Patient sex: M
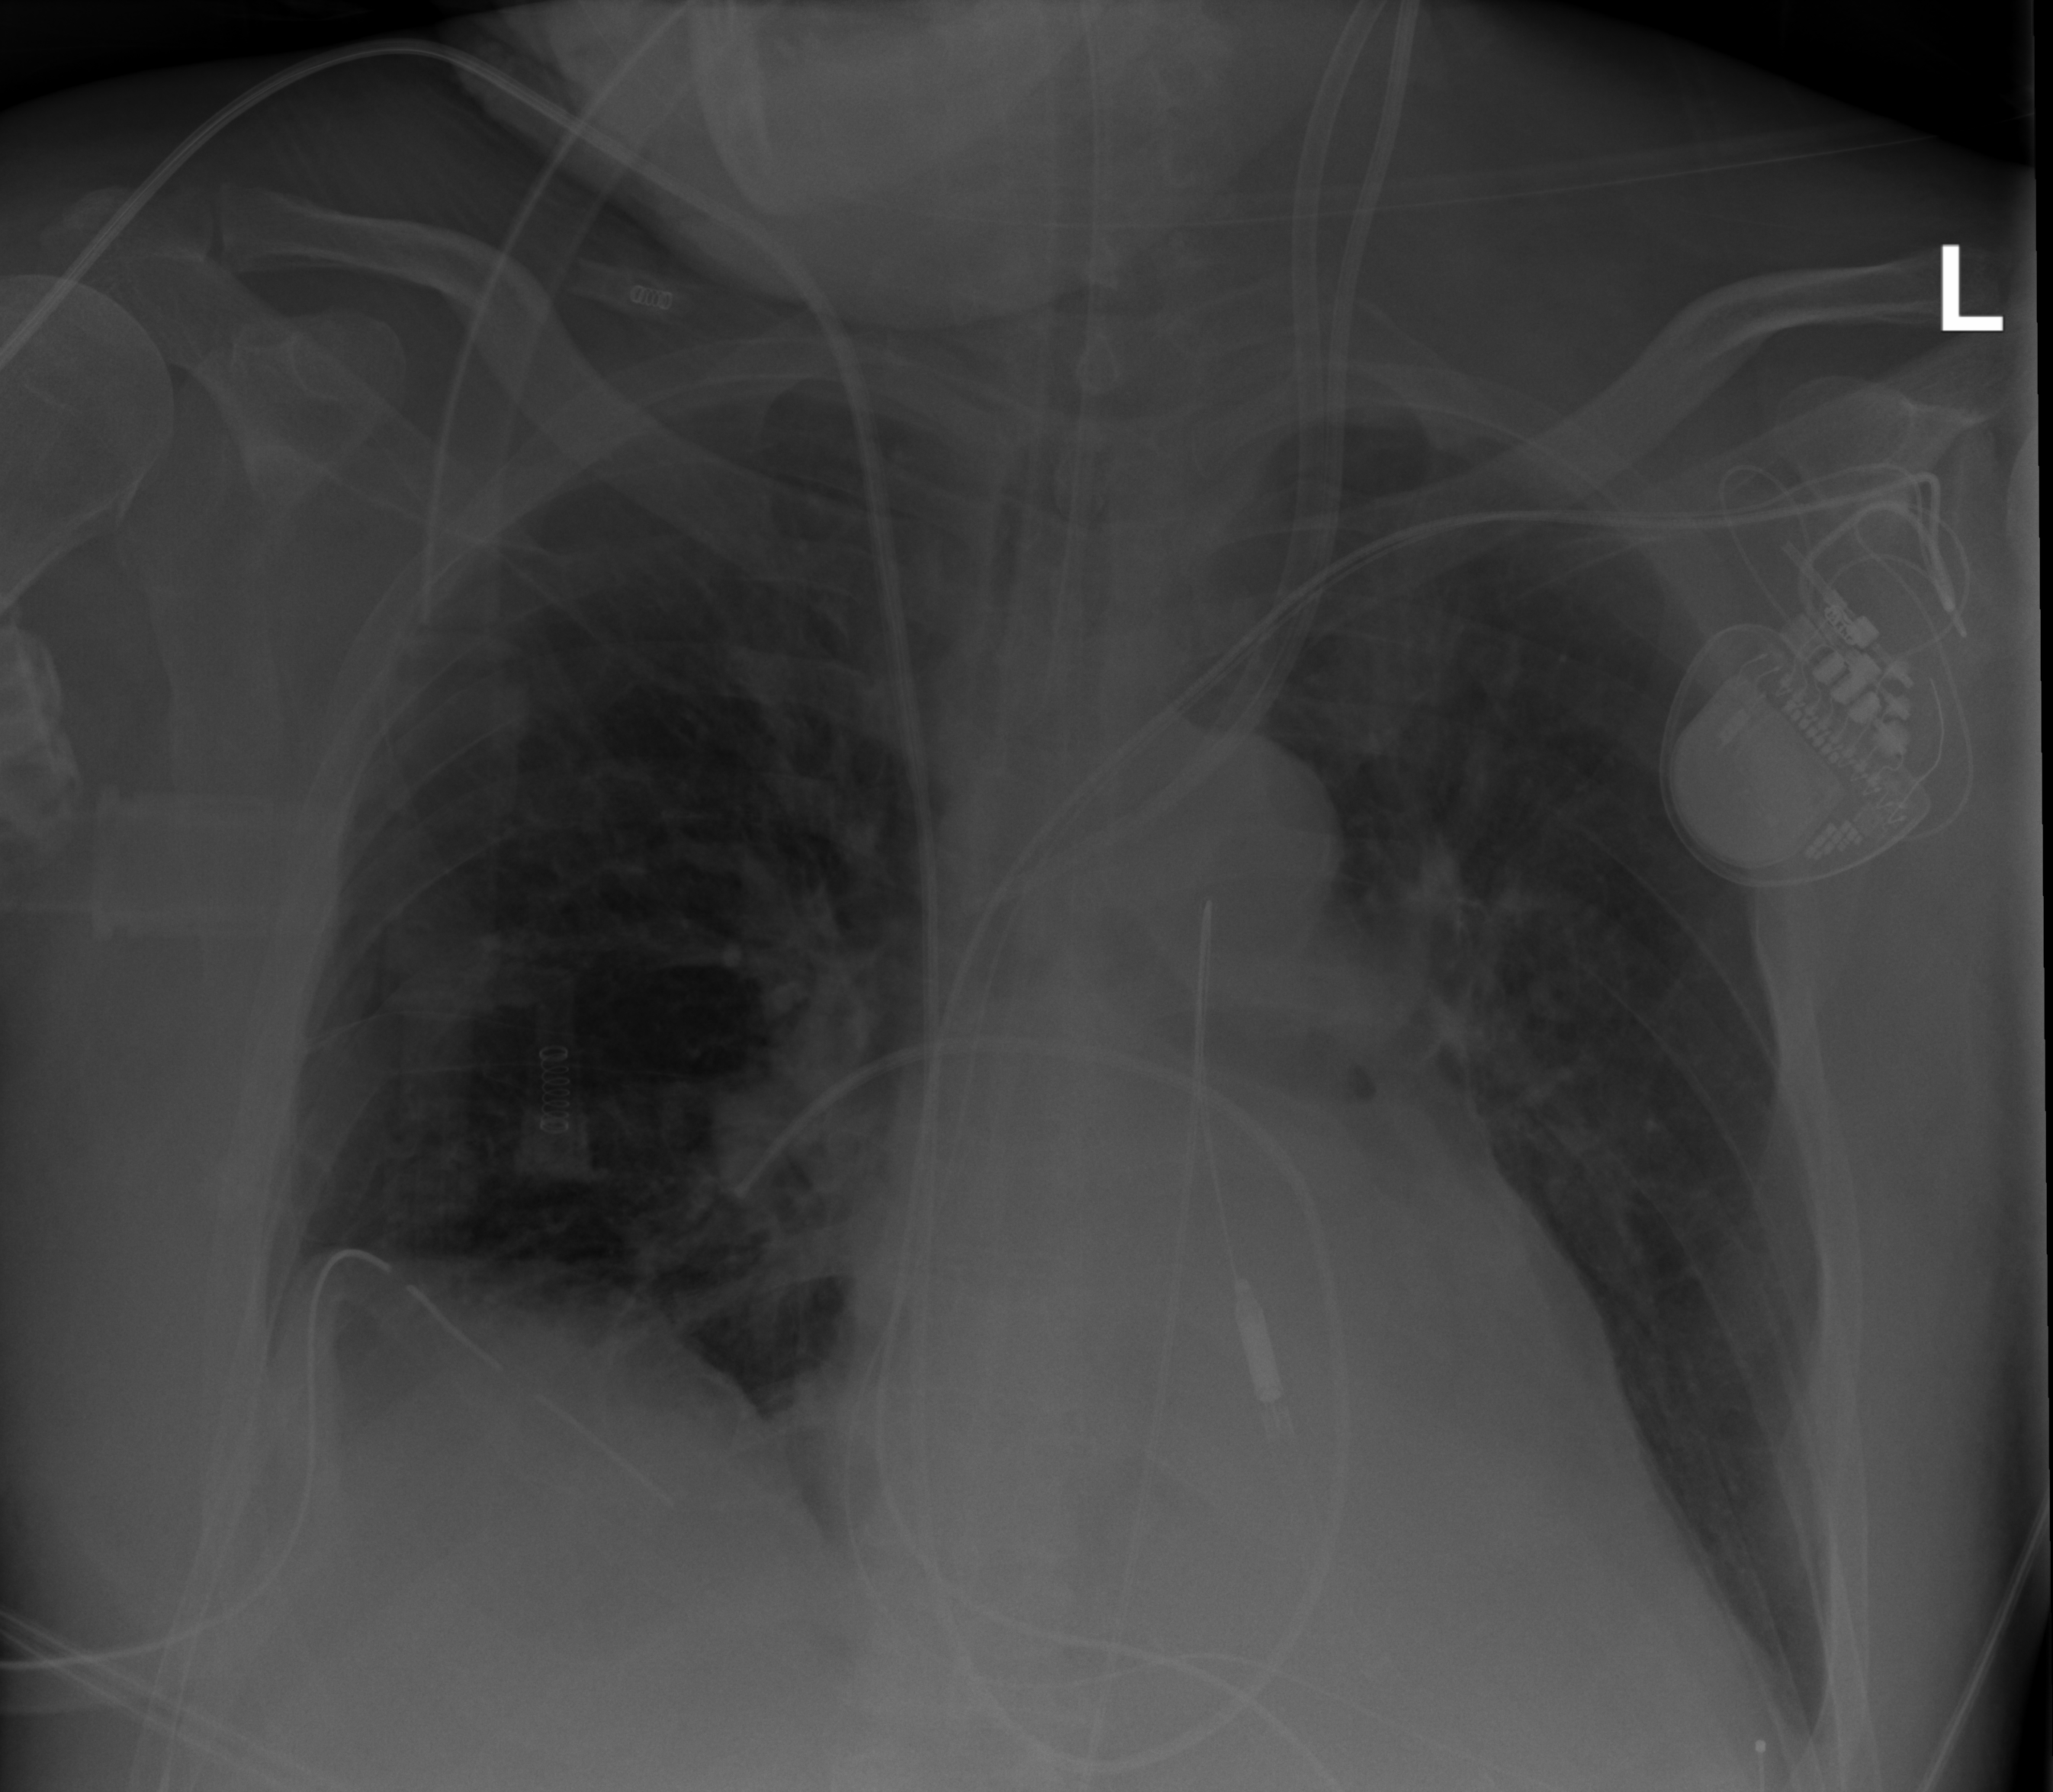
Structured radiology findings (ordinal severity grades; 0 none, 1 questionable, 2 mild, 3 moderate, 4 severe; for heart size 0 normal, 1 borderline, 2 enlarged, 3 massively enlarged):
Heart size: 2
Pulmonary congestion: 2
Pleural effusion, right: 2
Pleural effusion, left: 2
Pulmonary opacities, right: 2
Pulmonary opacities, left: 2
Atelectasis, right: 2
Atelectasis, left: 2